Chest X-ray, PA view. Patient: 25 years old, sex F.
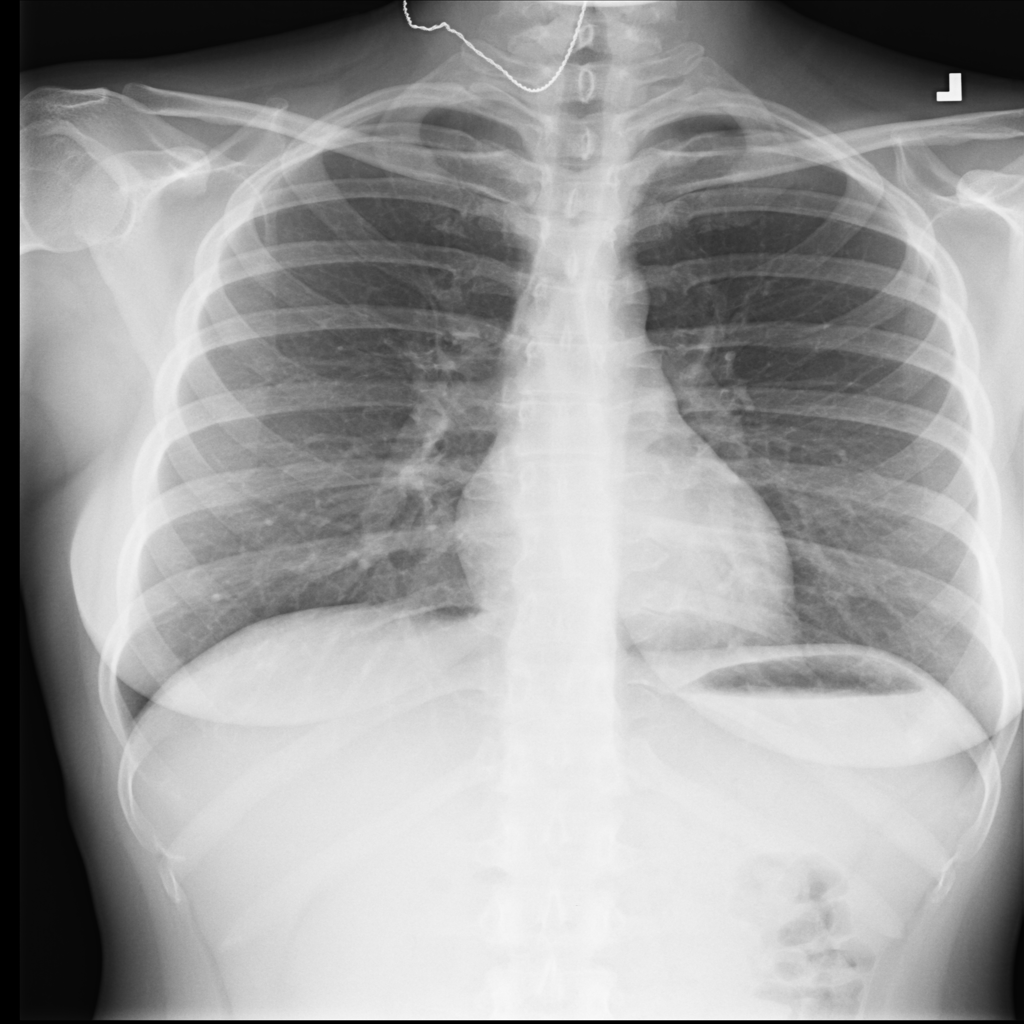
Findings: No Finding